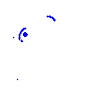
Particle: electron